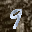
Label: 9